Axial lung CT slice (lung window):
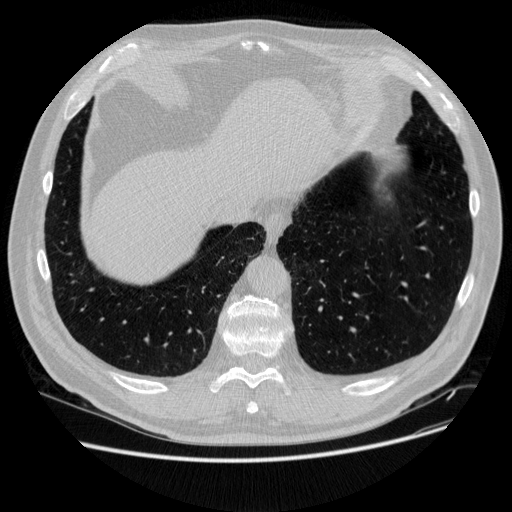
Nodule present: no